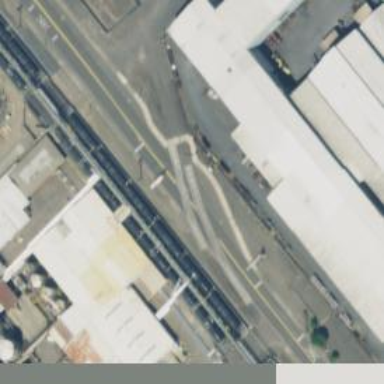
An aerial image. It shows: Railway yard used for servicing trains.